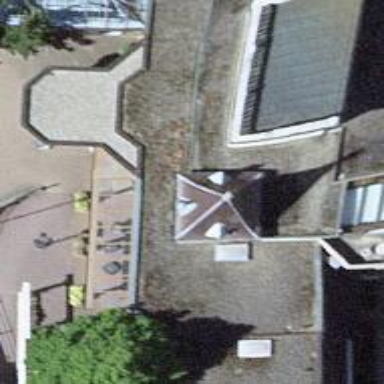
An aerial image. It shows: Restaurant.